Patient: sex F, age 46
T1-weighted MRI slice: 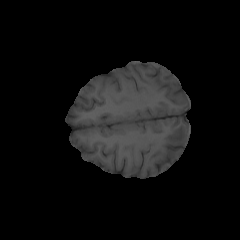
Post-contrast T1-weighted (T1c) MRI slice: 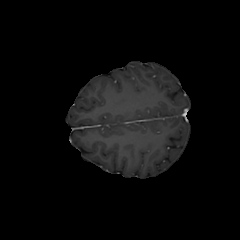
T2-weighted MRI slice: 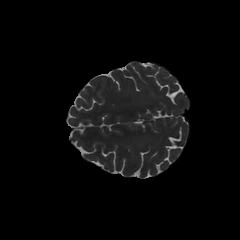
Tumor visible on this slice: no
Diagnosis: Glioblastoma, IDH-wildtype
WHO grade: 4